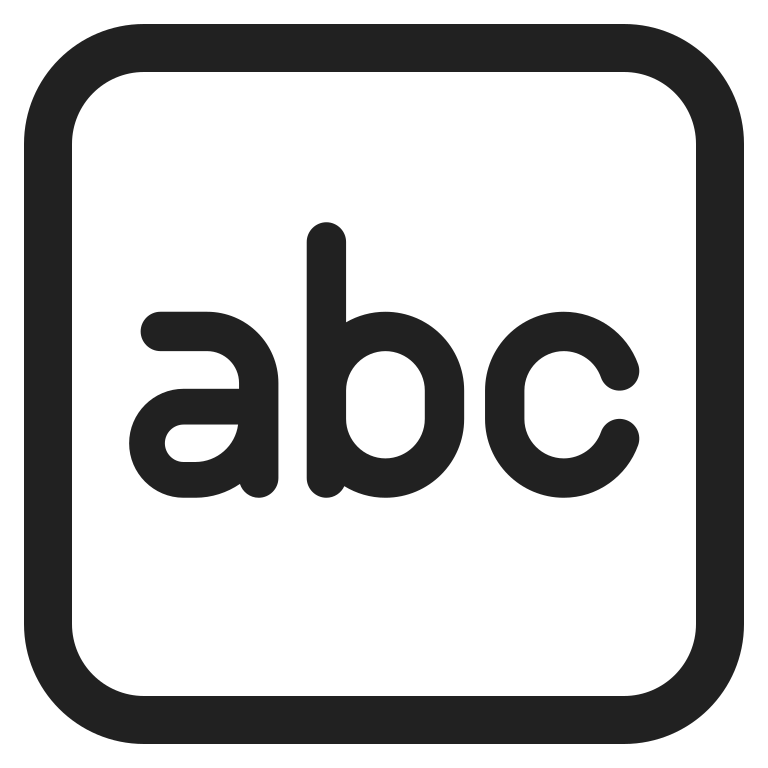
input latin letters high contrast